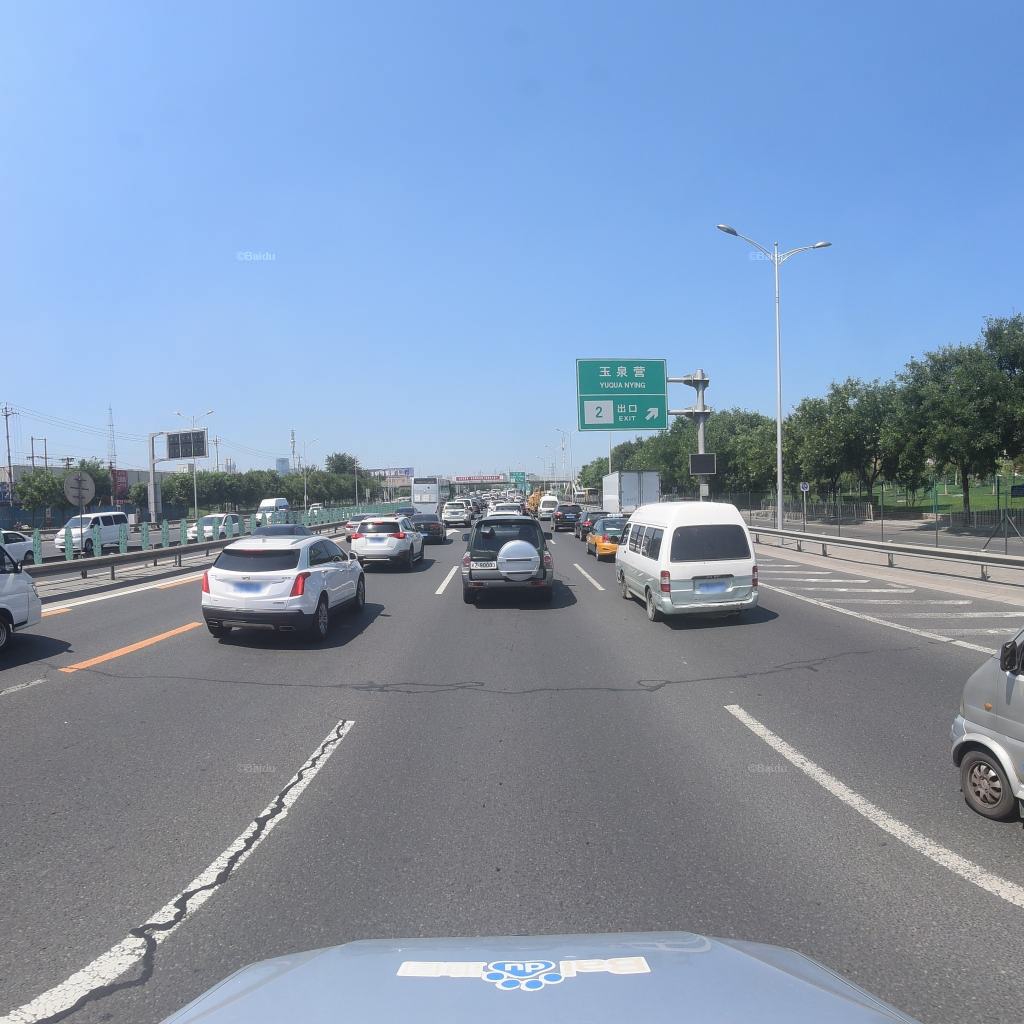
Region: Fengtai
Road damage annotations: transverse patch, longitudinal patch